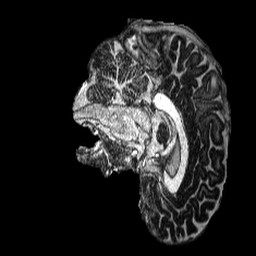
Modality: MP2RAGE
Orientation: sagittal